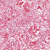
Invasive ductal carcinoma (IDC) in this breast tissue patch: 0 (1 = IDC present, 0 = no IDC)